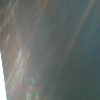
Label: sunburn